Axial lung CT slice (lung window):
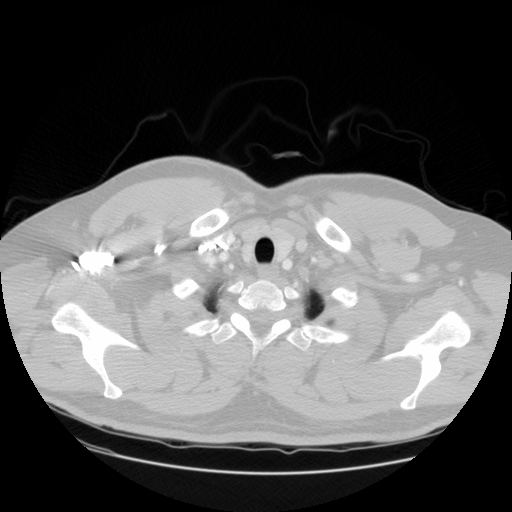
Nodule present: no